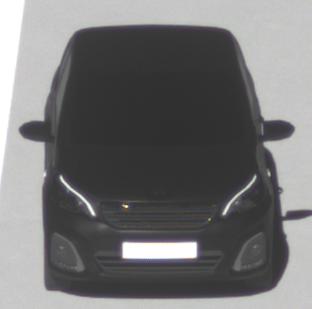
Make: Peugeot
Model: 108 1.0 VTi 68
Detailed model: 108
Model produced from: 2015/03
Model produced until: 2016/10
Doors: 3
Color: black
Road condition: wet road
Daytime: morning or afternoon
Contrast: high contrast